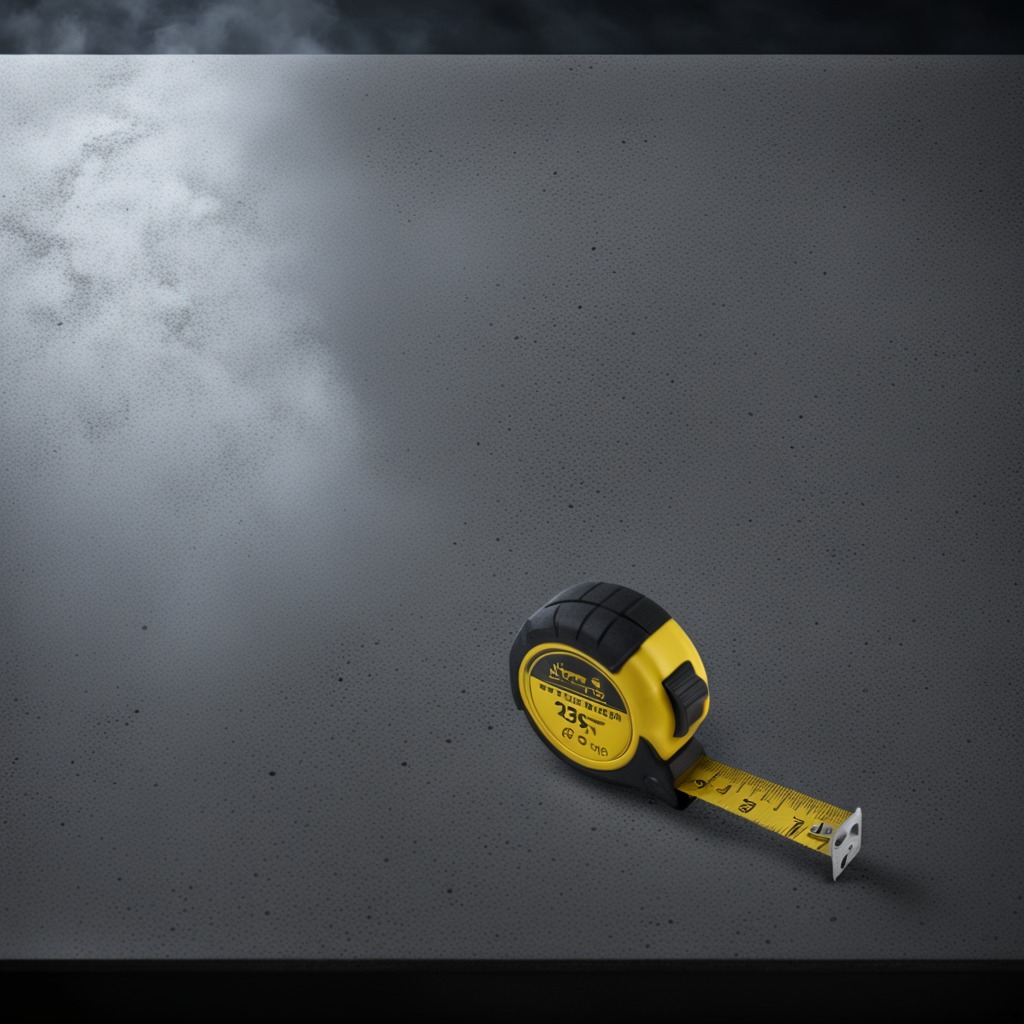
A measuring tape is lying on the clean granite table inside a workshop at night dim ambient light soft shadows worn but